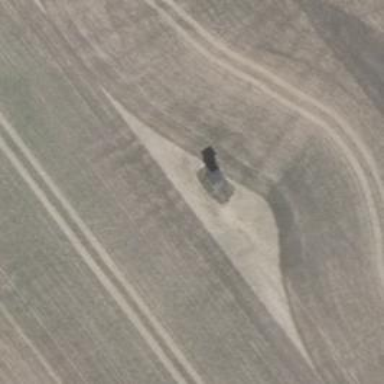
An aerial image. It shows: Hunting stand.